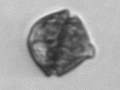
Label: Scrippsiella